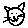
Label: cat